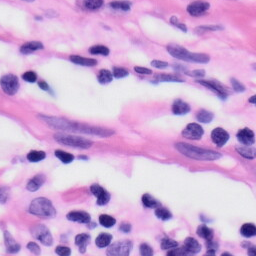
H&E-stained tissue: Skin